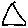
Label: triangle